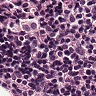
Metastatic tissue present: no